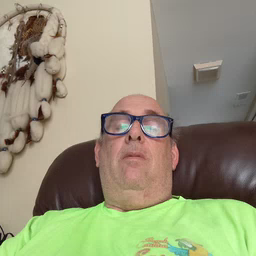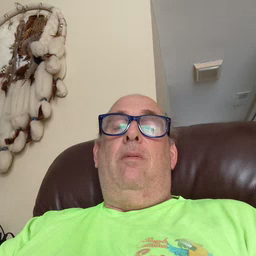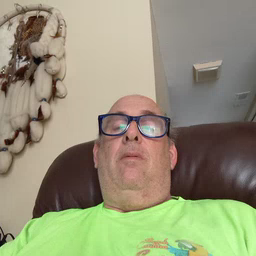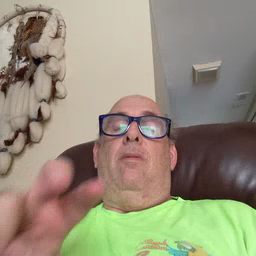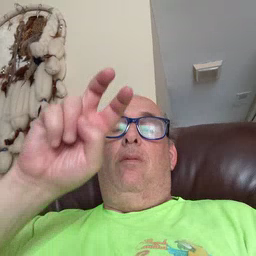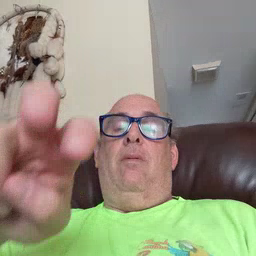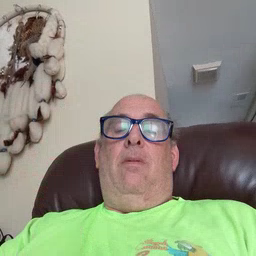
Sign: jump